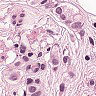
Metastatic tissue present: yes